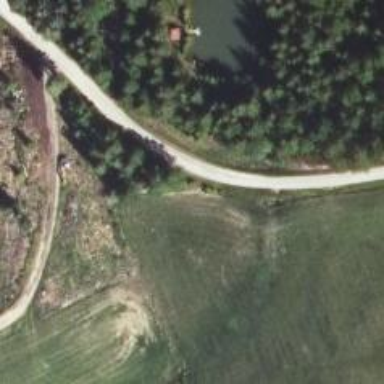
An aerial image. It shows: Unclassified road.